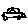
Label: car